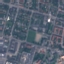
Land use / land cover class: Residential